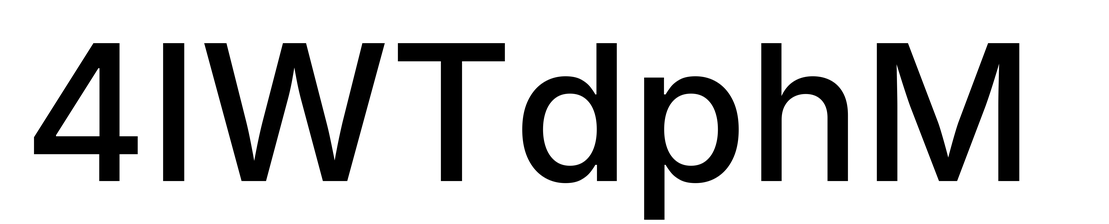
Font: Inter_Medium